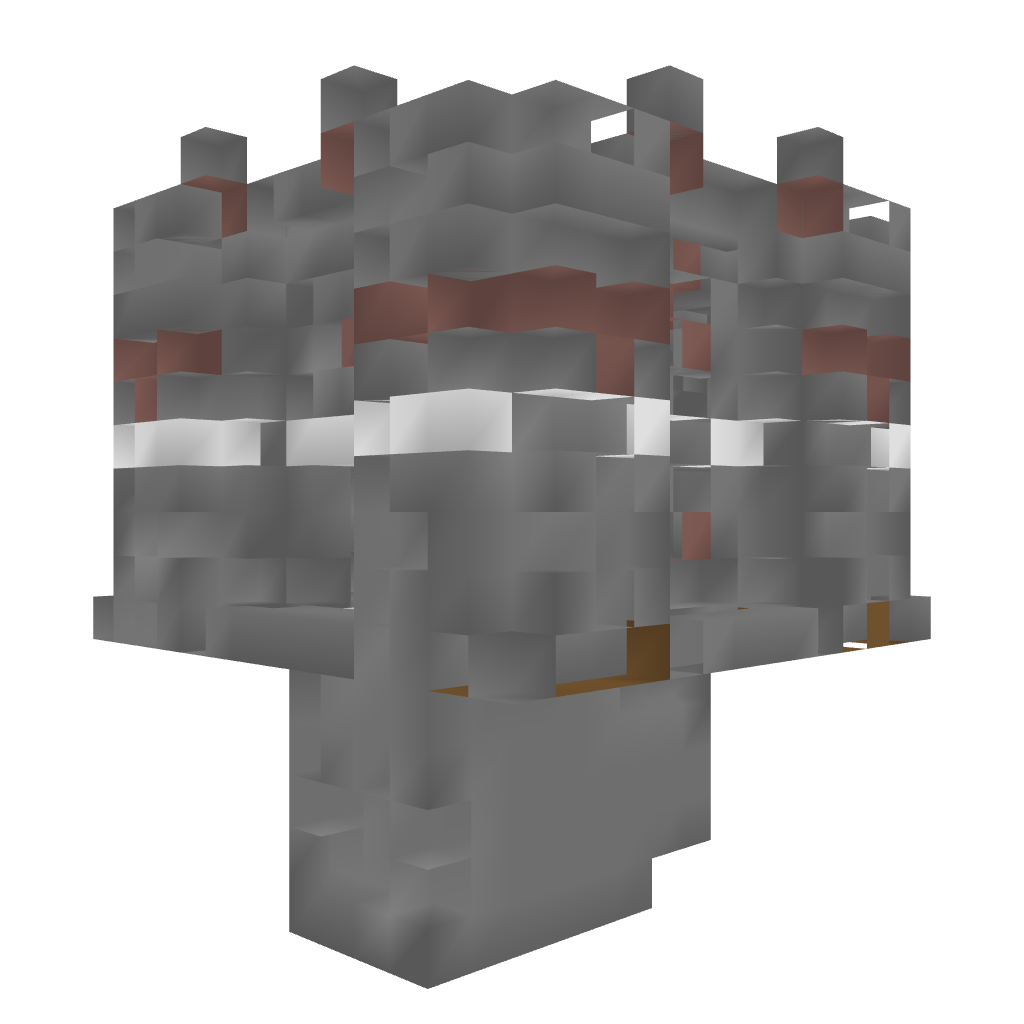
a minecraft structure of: PvP Tower [White] 13 blocks high 1 line of white blocks in the middle of the structure